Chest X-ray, PA view. Patient: 55 years old, sex F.
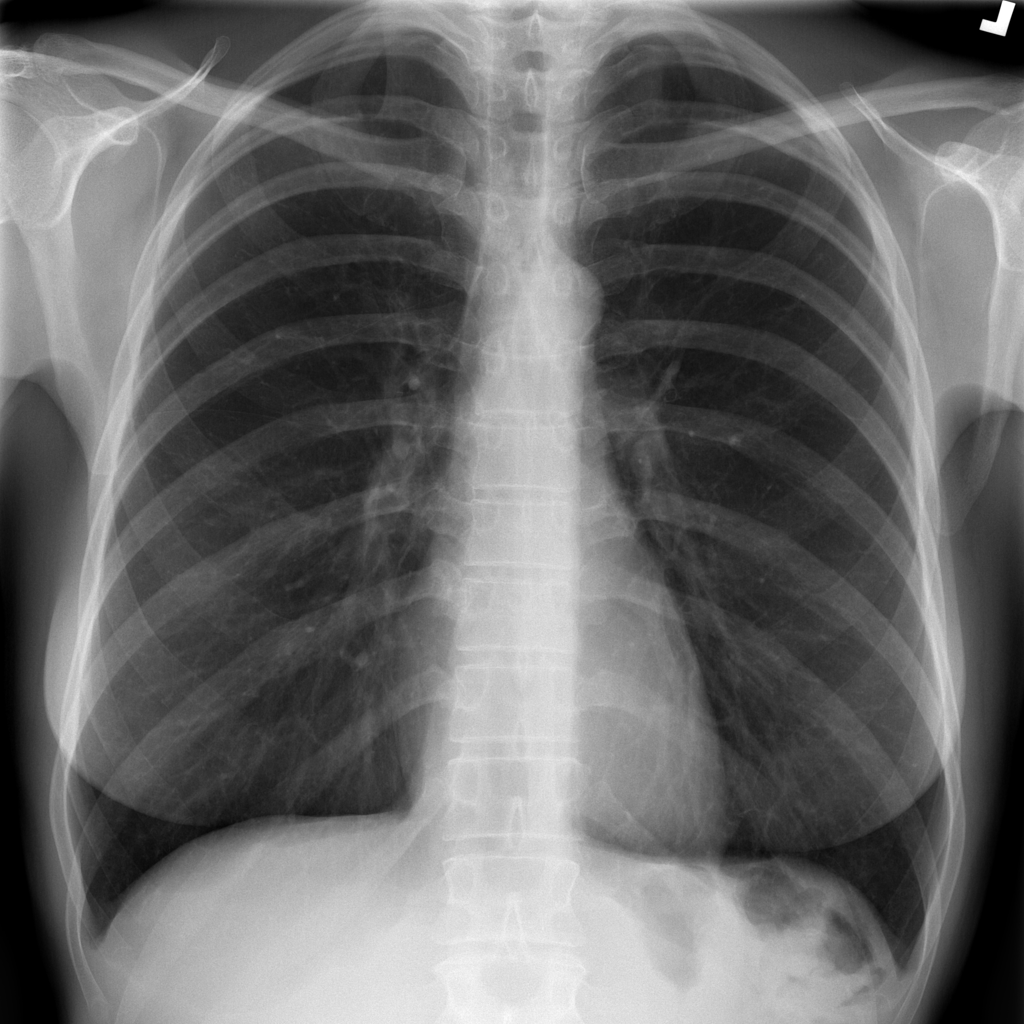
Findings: No Finding